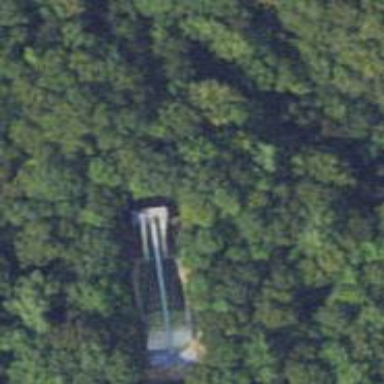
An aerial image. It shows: Water slide attraction located by waterway.